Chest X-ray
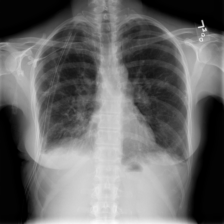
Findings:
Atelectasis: negative
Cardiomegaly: negative
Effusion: negative
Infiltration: positive
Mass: negative
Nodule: negative
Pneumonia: negative
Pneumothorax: negative
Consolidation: negative
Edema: negative
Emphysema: negative
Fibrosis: positive
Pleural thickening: negative
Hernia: negative